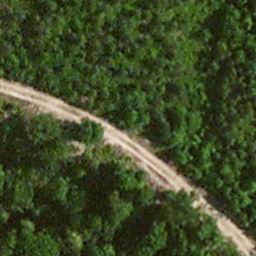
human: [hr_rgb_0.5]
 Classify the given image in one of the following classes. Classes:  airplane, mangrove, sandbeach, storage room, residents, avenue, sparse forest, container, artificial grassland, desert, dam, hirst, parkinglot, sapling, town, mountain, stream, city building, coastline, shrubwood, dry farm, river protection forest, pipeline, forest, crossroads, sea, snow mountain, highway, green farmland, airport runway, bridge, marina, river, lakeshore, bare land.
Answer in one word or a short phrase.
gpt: avenue